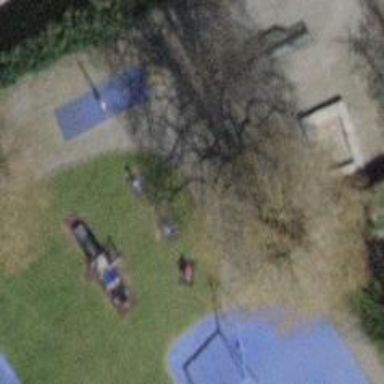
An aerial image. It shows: Seesaw in the playground.